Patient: sex F, age 47
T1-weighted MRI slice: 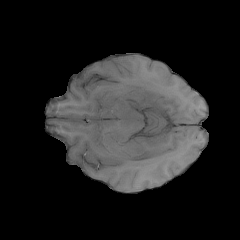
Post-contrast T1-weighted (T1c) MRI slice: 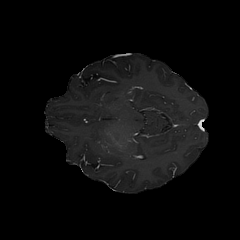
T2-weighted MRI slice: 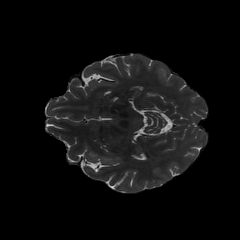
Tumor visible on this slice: yes
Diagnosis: Astrocytoma, IDH-wildtype
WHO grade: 2